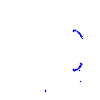
Particle: proton